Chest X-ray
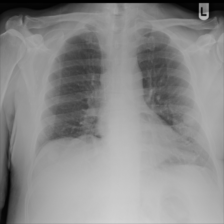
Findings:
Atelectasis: negative
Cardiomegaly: negative
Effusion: negative
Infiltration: negative
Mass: negative
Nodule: negative
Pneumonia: negative
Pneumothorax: negative
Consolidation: negative
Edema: negative
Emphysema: negative
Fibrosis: negative
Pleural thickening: negative
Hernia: negative